Field crop: maize
Growth stage: 1
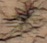
Species: lolium